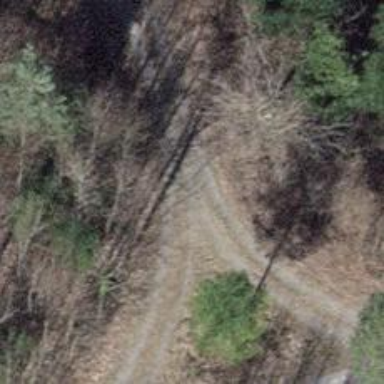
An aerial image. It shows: Track road with grade3 tracktype.